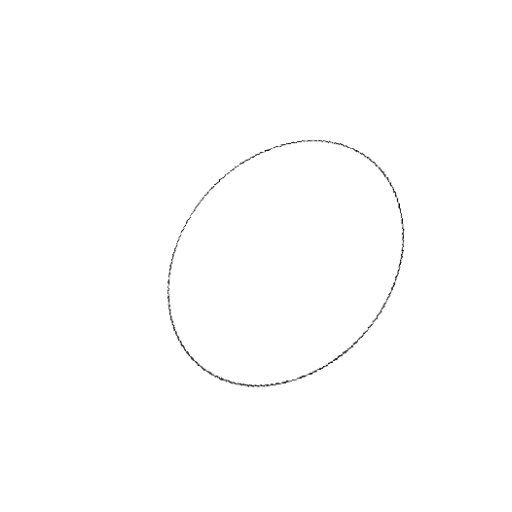
Crossing number: 0